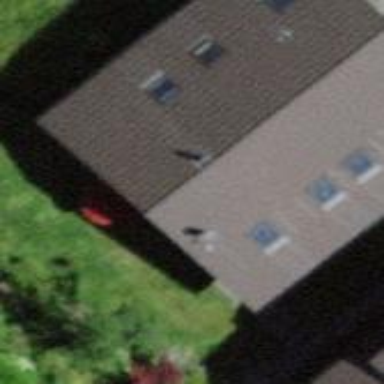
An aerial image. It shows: Residential building.